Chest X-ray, PA view. Patient: 55 years old, sex F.
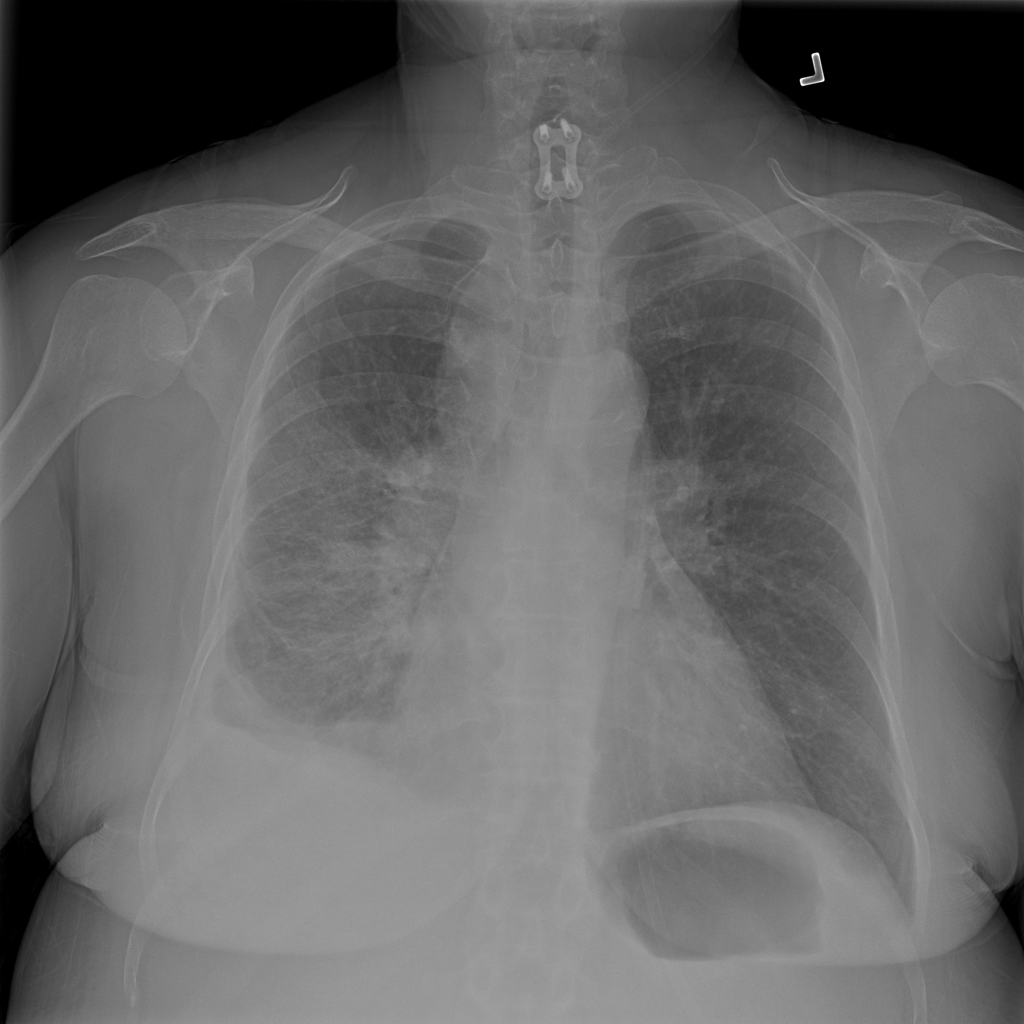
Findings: No Finding